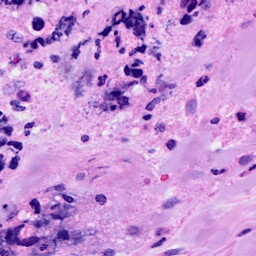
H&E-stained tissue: Breast